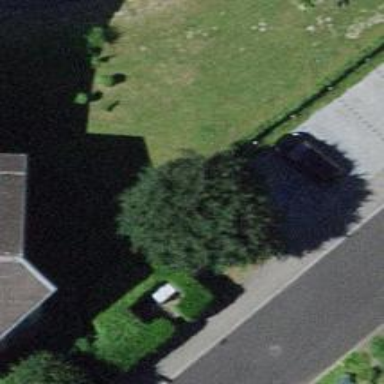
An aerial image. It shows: Hedge acting as barrier.